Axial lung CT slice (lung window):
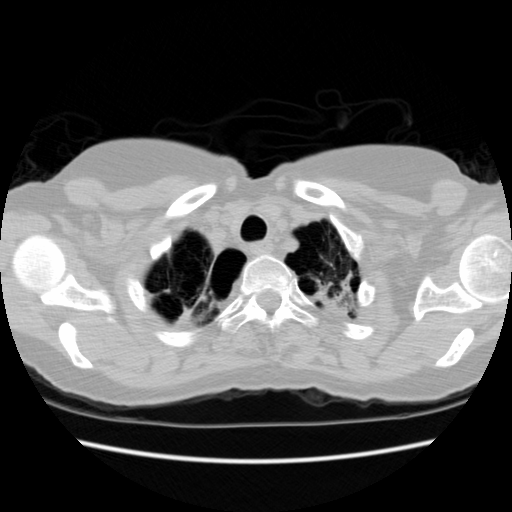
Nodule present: no